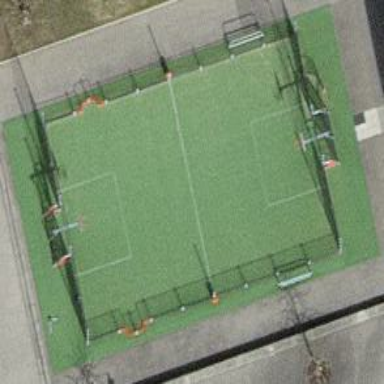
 located on pitch designated for leisure land."